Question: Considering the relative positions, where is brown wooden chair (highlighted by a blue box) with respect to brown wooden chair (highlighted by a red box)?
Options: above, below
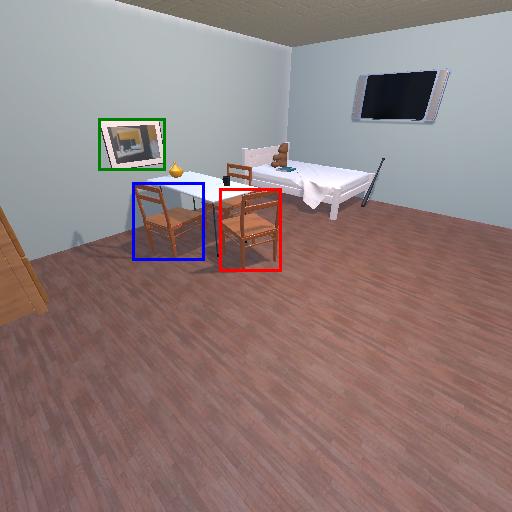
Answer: above